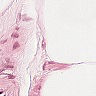
Metastatic tissue present: no